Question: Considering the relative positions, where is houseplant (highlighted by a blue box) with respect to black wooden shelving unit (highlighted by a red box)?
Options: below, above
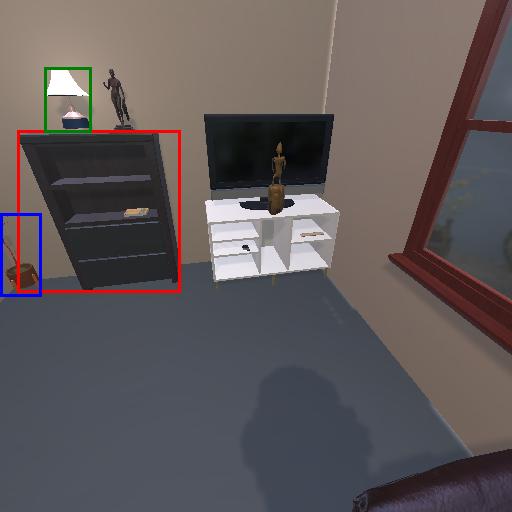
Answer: below